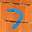
Label: 7